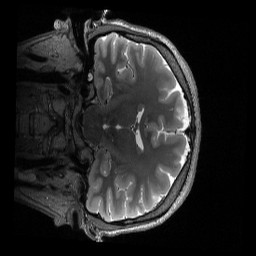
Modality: T2w
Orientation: coronal
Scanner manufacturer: siemens
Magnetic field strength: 3 T
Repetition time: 3.2 s
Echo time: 0.563 s